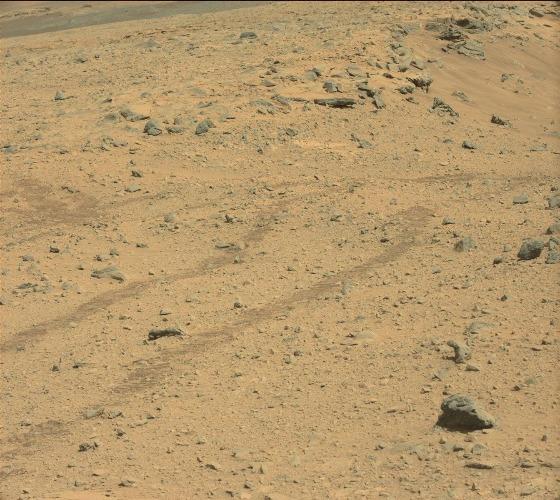
Terrain classes present: Gravel / Sand / Soil, Rock, Track